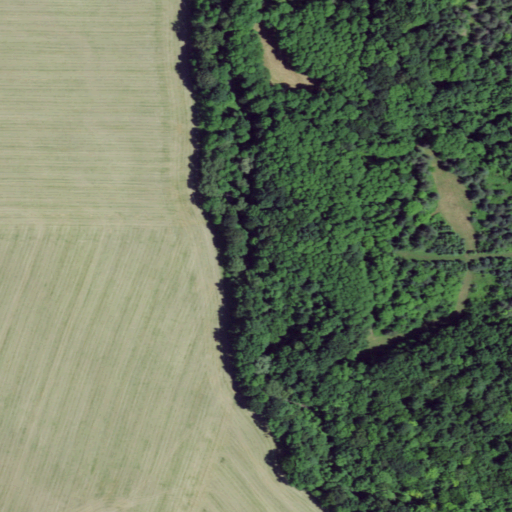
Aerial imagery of valley in New York named Green Gully containing cultivated crops, deciduous forest, mixed forest, and pasture